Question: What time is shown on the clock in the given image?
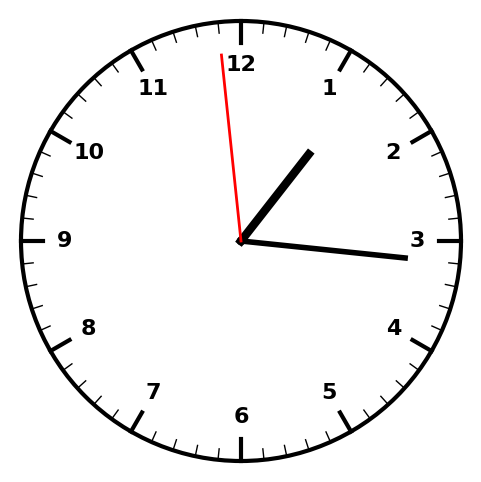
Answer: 01:15:59